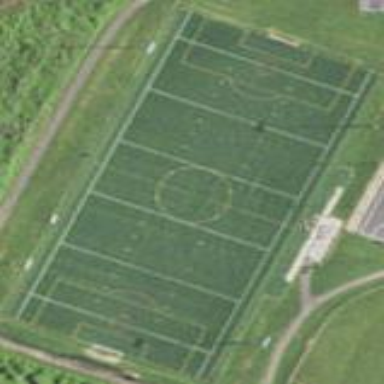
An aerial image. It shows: Soccer pitch for leisureland activities.